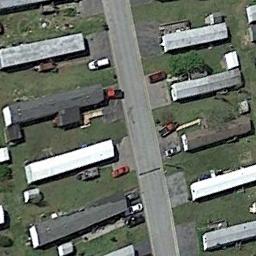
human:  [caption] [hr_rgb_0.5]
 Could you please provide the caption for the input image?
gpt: The mobile home park is on the grass next to the road .

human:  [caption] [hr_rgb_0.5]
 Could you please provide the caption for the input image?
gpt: The mobile home park has some neatly arranged mobile homes along the road and some cars parked next to mobile homes .

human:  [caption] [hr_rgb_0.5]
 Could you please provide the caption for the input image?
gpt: There are about a dozen mobile homes on one side of the road .

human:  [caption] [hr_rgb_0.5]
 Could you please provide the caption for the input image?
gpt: There are many buildings in the mobile home park .

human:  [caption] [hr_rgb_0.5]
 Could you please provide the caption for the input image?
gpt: There are some buildings on green lawns on the mobile home park .